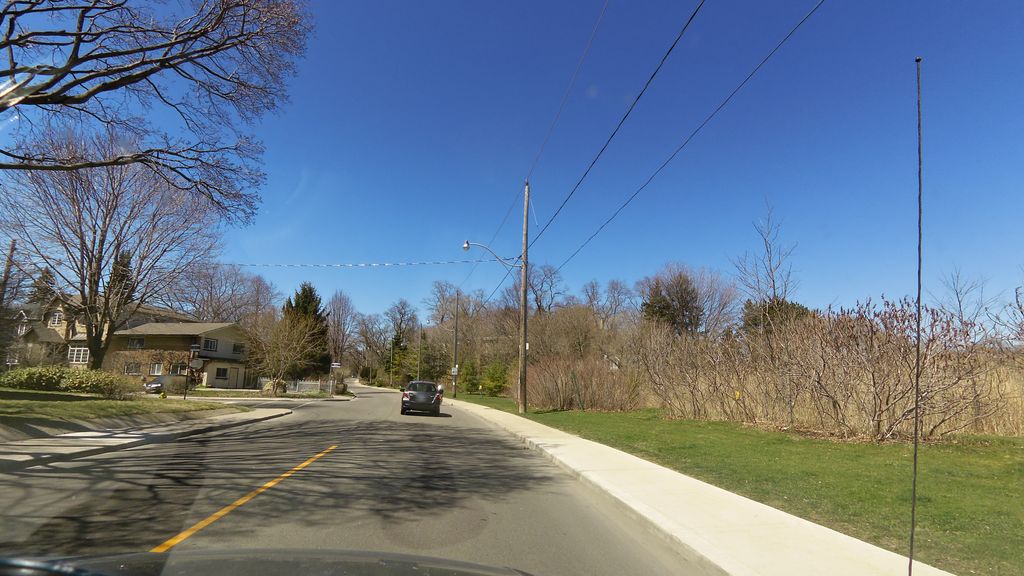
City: toronto